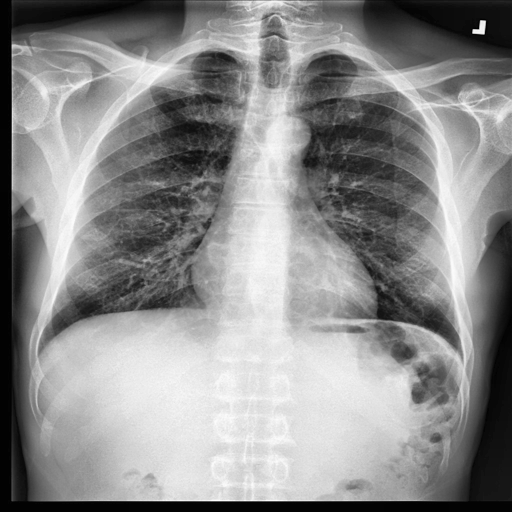
Finding: NORMAL